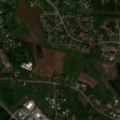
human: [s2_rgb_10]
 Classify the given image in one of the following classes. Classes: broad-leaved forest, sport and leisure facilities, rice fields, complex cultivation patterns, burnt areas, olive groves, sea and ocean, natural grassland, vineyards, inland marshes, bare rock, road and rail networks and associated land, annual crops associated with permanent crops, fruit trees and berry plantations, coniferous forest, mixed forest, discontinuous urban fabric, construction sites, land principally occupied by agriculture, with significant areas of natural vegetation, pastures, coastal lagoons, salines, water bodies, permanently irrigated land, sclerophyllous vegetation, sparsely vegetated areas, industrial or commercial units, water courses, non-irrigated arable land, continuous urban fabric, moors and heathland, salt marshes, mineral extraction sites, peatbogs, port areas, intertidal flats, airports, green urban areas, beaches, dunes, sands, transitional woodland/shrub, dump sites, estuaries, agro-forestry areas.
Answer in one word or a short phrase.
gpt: discontinuous urban fabric, industrial or commercial units, non-irrigated arable land, mixed forest